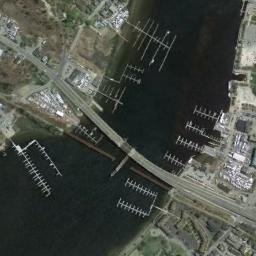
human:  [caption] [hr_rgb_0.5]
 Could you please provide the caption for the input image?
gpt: A bridge is over the river with some buildings beside .

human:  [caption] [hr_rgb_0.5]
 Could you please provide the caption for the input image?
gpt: The banks of the river are densely forested and the water is blue .

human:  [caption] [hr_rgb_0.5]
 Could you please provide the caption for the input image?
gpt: A bridge connects the land on both sides of the turquoise water, There are many ports on the river bank, And there are many buildings and roads on the land .

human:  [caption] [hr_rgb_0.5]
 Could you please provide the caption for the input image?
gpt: A bridge built on a dark green river and some harbors on both sides of the river .

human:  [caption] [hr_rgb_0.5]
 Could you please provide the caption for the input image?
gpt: There are many buildings beside the bridge .